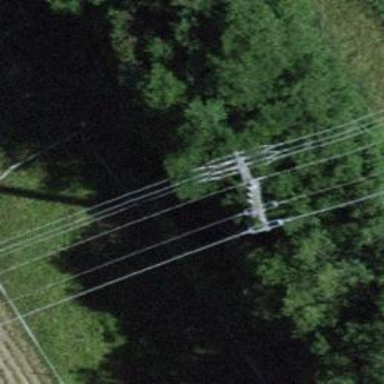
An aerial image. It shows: Power tower.